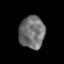
Tissue: prostate
Cell type: Epithelial cells
Senescence score: 0.3539
Nuclear area (px): 817
Mean DAPI intensity: 112.181